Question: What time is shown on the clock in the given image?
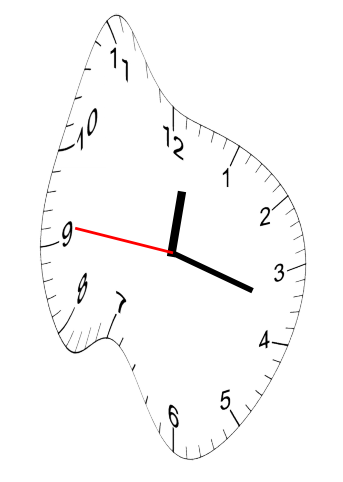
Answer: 12:17:46